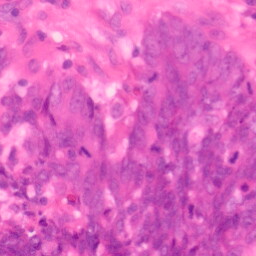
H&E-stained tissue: Colon